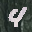
Label: 4